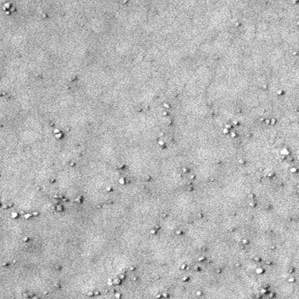
Label: frost